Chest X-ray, PA view. Patient: 16 years old, sex M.
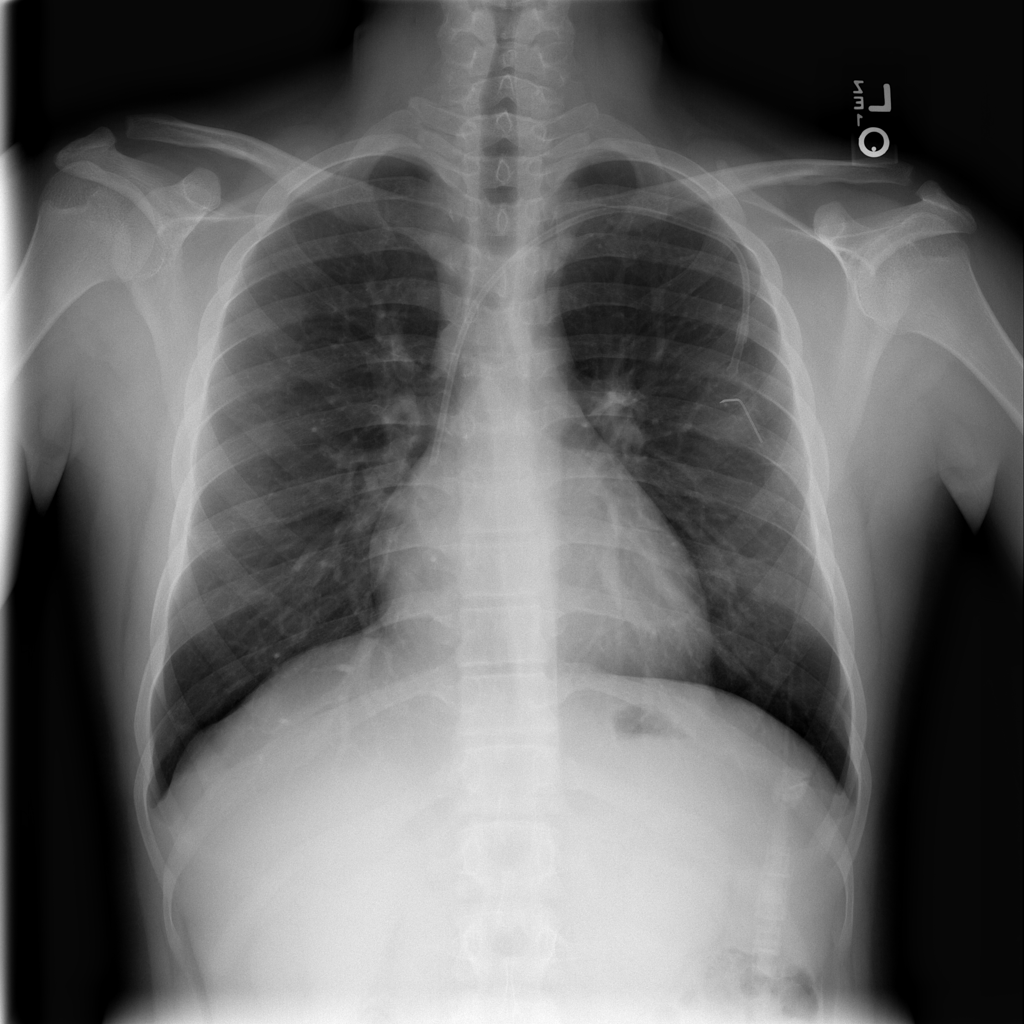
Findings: No Finding